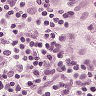
Metastatic tissue present: no